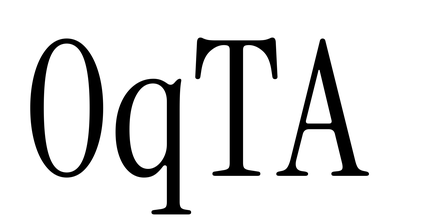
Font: InstrumentSerif-Regular